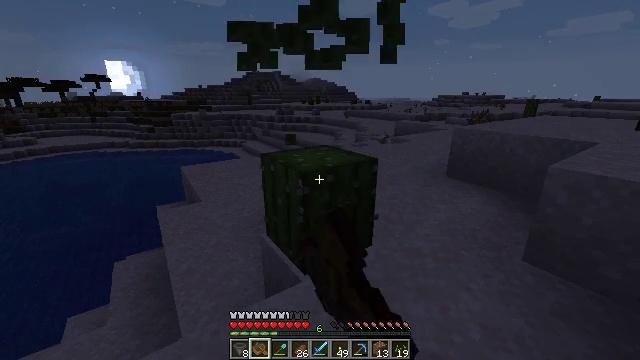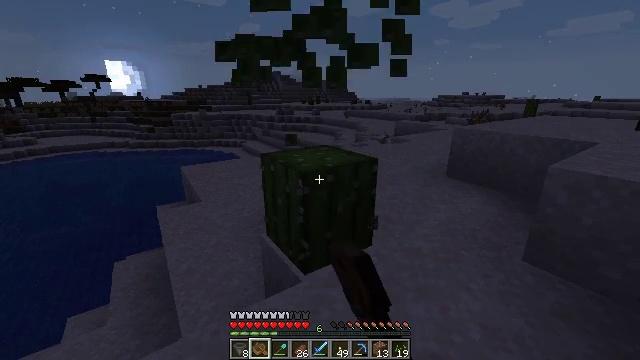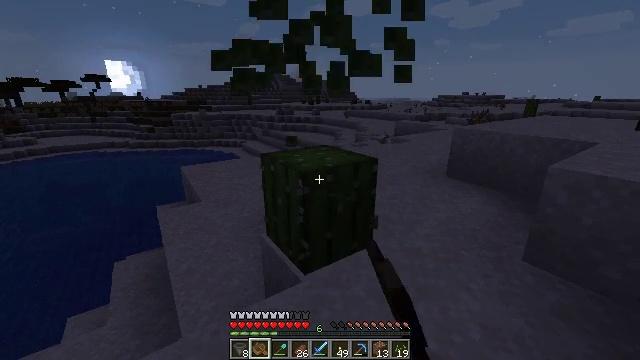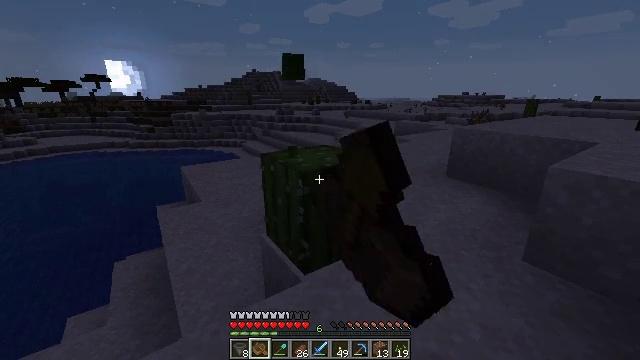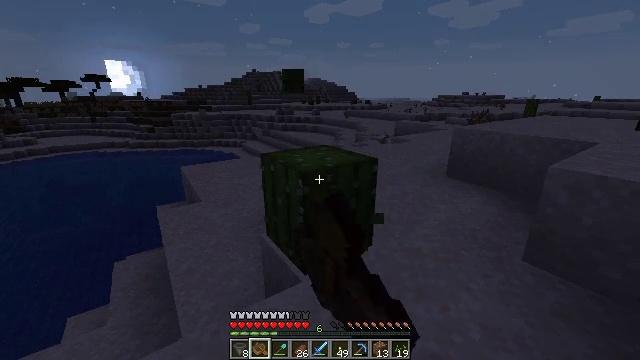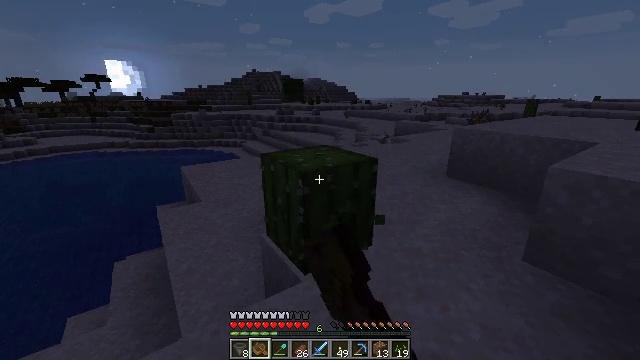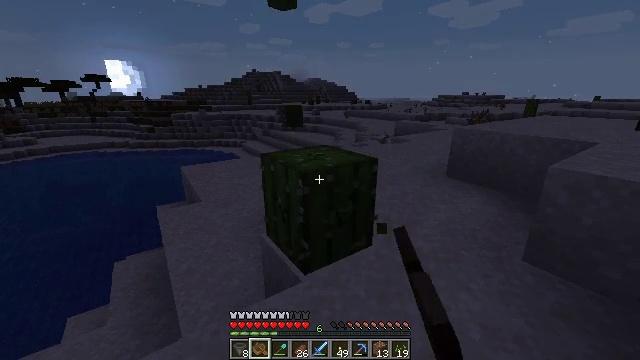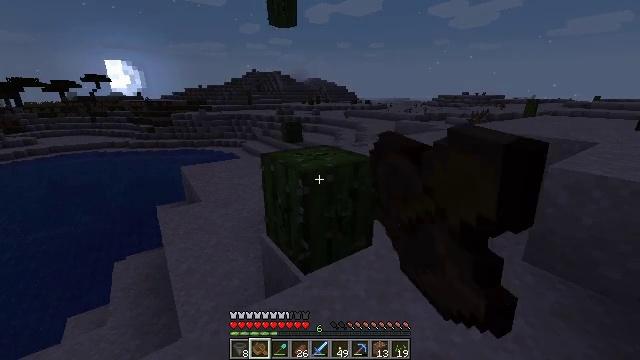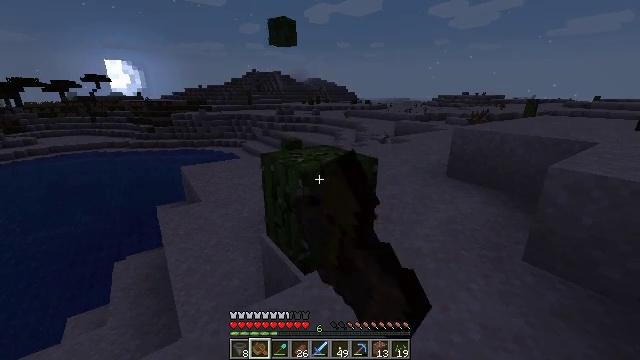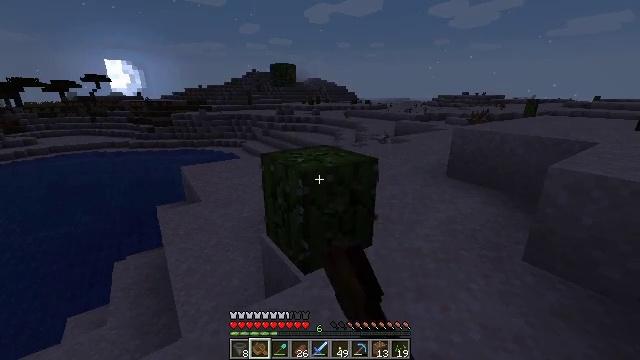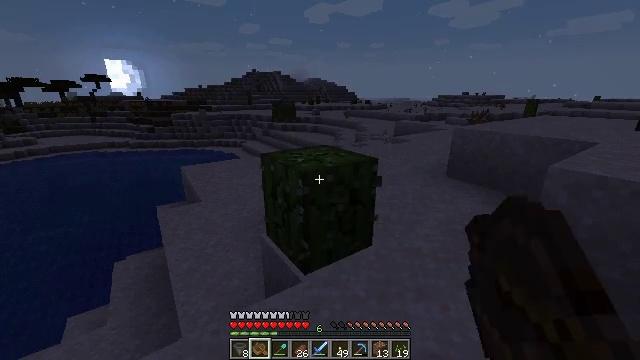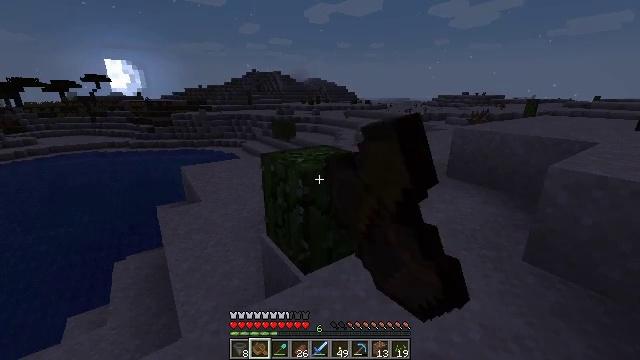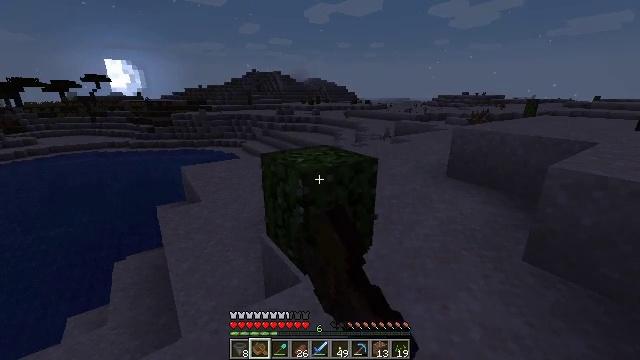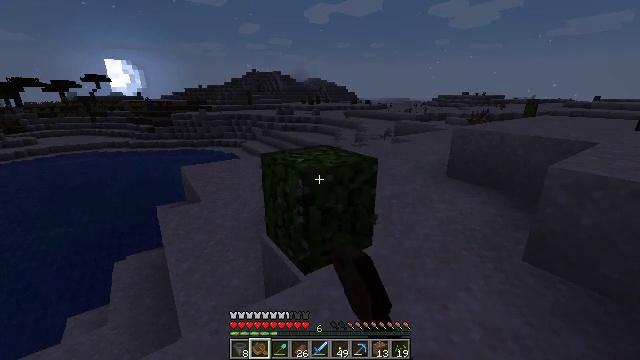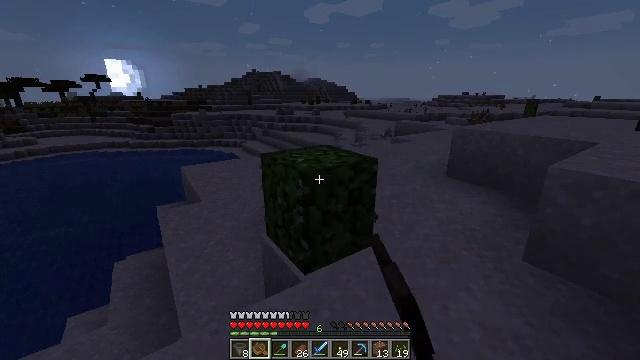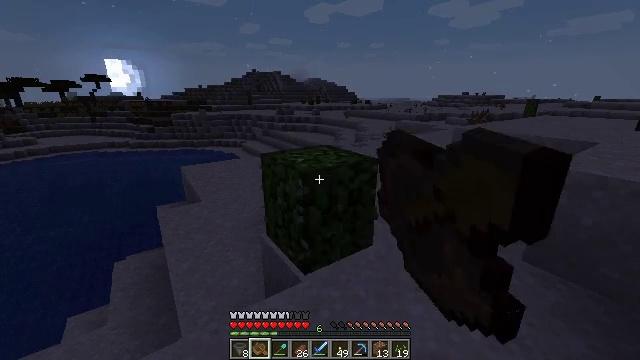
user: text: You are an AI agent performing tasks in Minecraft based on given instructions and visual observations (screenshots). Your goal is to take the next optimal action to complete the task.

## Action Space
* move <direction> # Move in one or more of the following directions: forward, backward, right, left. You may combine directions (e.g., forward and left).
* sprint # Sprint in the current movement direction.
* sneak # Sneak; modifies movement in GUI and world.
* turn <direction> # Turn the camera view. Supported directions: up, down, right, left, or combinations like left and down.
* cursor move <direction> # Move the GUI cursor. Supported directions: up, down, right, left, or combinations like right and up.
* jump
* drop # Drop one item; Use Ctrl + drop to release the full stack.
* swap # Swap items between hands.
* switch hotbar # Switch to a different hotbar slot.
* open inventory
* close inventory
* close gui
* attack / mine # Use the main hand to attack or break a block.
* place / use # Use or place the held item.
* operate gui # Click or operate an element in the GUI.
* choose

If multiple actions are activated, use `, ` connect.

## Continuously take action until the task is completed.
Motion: motion action
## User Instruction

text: Get cactus from the sandy areas.
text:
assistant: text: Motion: attack / mine
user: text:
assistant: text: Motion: attack / mine
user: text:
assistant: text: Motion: attack / mine
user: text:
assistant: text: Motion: attack / mine
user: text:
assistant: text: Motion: attack / mine
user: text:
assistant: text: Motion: attack / mine
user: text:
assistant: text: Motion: attack / mine
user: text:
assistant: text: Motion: attack / mine
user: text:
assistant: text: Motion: attack / mine
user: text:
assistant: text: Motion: attack / mine
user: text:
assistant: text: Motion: attack / mine
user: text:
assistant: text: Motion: attack / mine
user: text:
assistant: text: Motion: attack / mine
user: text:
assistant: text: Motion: attack / mine
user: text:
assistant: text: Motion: attack / mine
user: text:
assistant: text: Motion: attack / mine
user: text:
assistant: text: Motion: attack / mine
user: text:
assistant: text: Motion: attack / mine
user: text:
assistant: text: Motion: move forward, attack / mine
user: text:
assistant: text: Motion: move forward, attack / mine
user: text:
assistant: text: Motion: move forward
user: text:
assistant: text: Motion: move forward
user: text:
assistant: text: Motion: move forward, turn down
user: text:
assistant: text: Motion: move forward, turn down
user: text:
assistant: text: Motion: move forward, turn down
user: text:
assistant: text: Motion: move forward, turn down
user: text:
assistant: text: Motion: move forward, turn left and down
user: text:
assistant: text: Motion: move forward, turn left and down
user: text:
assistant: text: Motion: move forward
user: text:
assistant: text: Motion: move forward